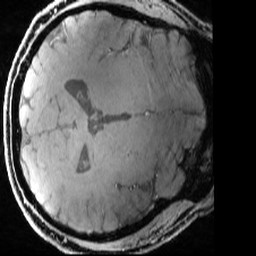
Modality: T1w
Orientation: axial
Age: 50
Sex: male
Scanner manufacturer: siemens
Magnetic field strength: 7 T
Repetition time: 4.3 s
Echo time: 0.00227 s